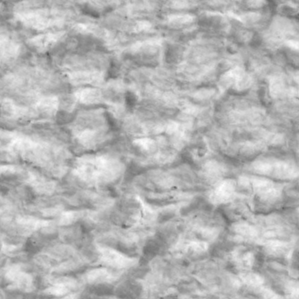
Label: non_frost